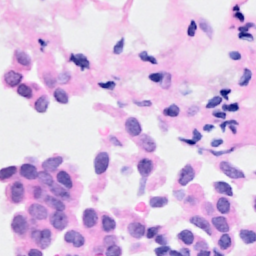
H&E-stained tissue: Breast